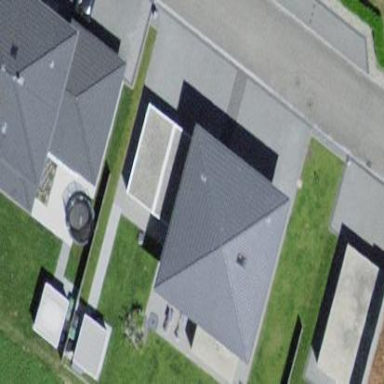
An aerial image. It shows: House with pyramidal roof shape.